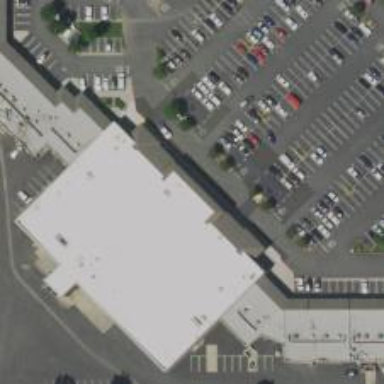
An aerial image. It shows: Supermarket.